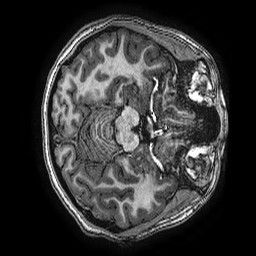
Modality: T1w
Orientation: axial
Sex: female
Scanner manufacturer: ge
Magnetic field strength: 3 T
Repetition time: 0.00766 s
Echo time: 0.003476 s